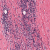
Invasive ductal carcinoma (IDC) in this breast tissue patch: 0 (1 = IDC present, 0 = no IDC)